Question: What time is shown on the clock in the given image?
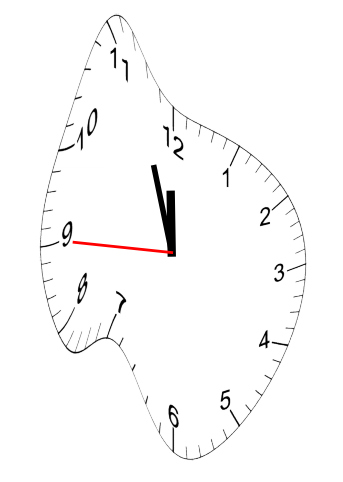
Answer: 11:56:45